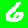
Digit: 6